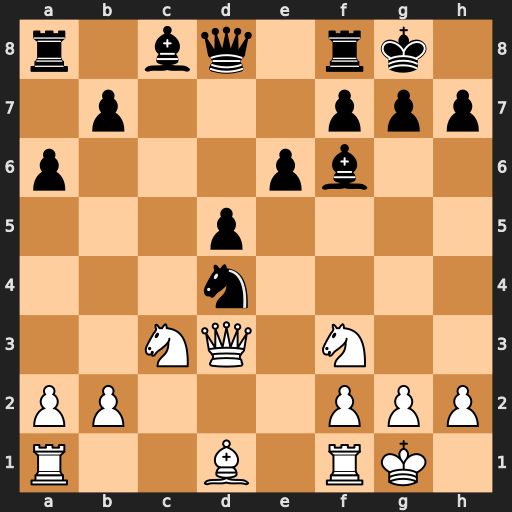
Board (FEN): r1bq1rk1/1p3ppp/p3pb2/3p4/3n4/2NQ1N2/PP3PPP/R2B1RK1
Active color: w
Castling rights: -
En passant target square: -
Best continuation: Nxd4